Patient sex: M
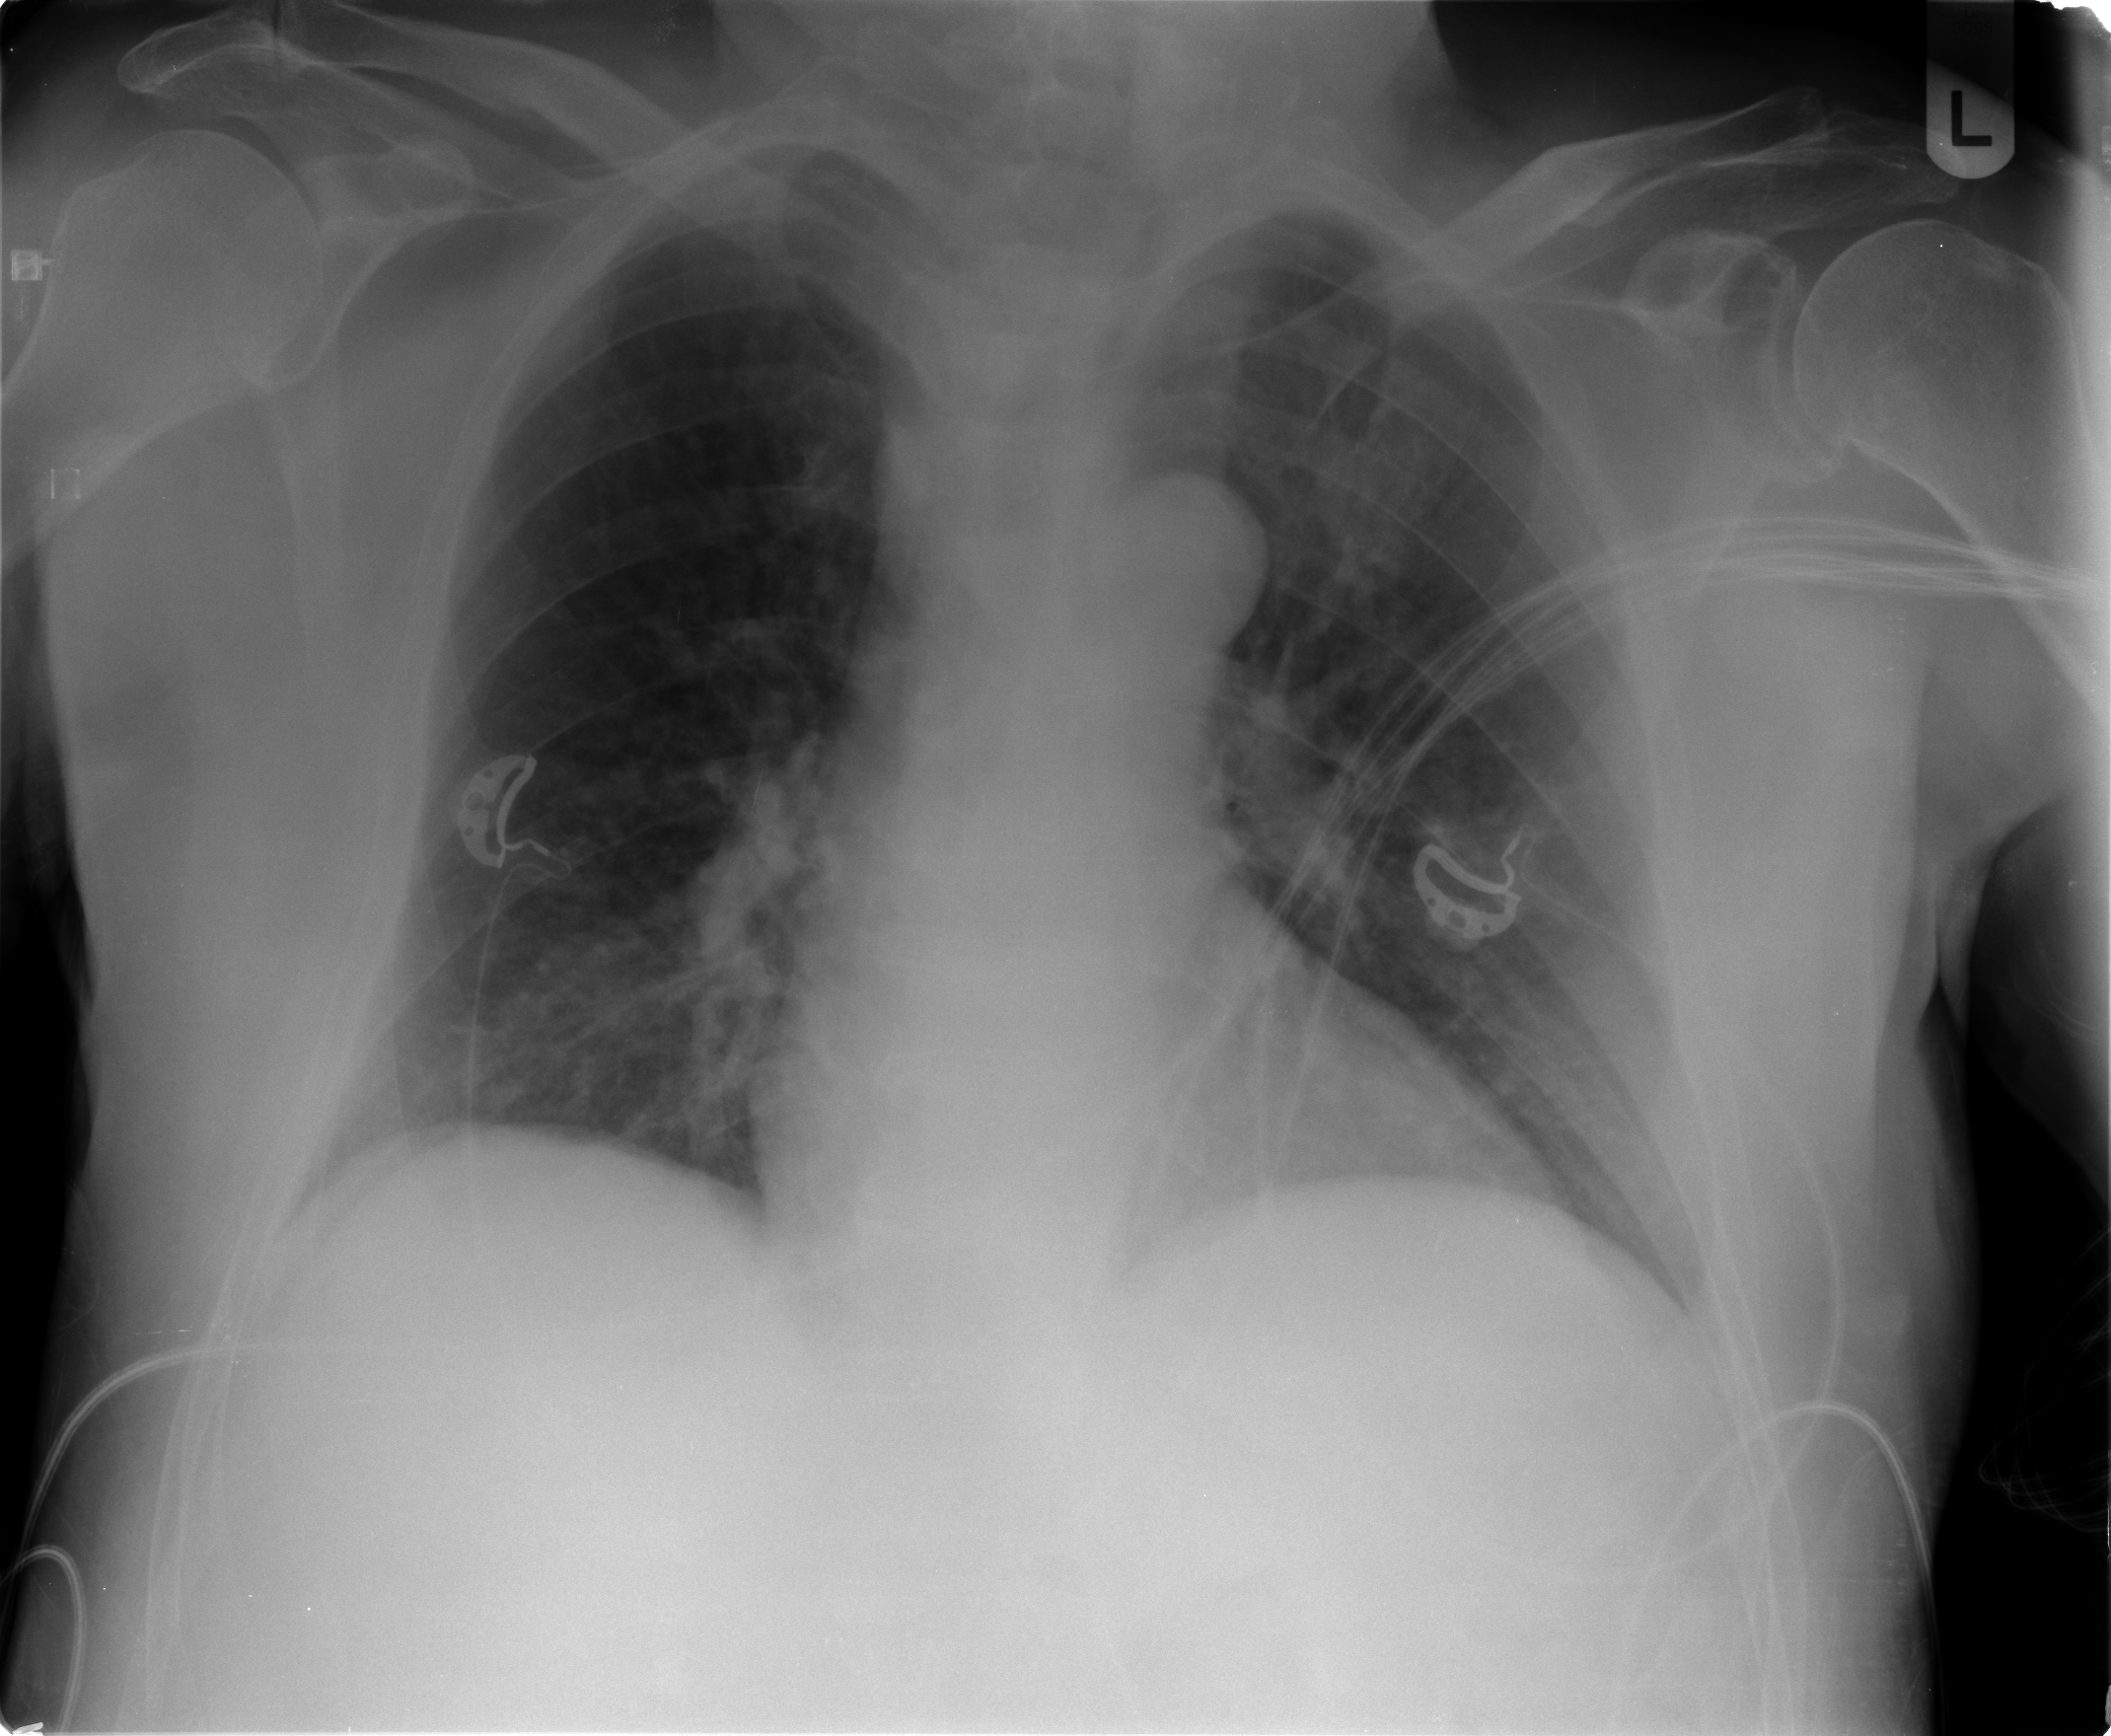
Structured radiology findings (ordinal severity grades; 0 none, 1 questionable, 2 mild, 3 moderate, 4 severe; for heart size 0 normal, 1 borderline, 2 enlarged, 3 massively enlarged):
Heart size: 0
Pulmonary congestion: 2
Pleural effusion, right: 0
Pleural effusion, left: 0
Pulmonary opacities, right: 1
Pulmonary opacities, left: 1
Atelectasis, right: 2
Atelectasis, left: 2